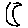
Label: moon